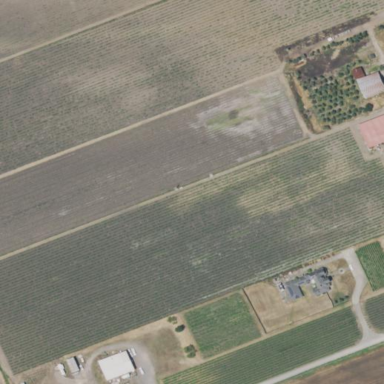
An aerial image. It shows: Vineyard with grape crops.